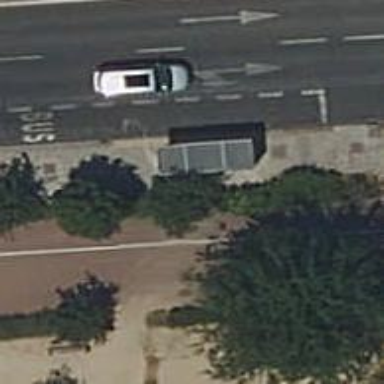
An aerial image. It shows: Bus stop with platform for public transport.